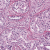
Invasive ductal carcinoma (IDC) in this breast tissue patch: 1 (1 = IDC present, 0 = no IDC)